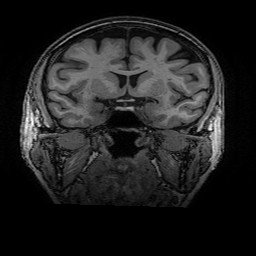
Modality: T1w
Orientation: sagittal
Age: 73
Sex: female
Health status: healthy
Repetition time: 2.53 s
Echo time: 0.0034 s